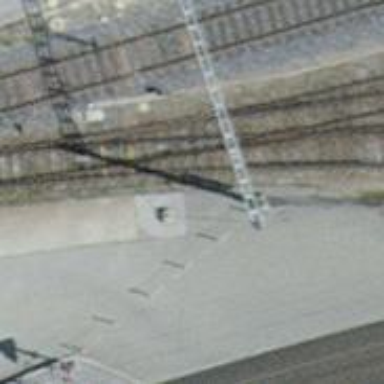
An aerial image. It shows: Railway switch with the turnout on the right side.